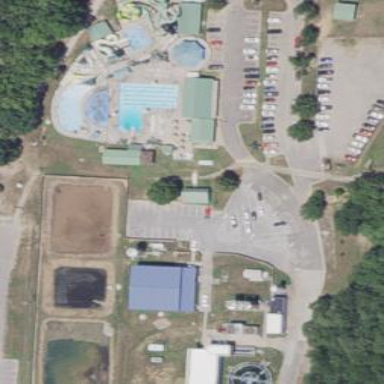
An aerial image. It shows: Water park.